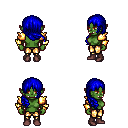
a pixel art fantasy rpg character, female body template, orc, green skin, gold arm armor, gold greaves, blue right-swept hairstyle, maroon shoes, four views (front, back, left, right), 2x2 character sprite sheet, small pixel art, hard edges, no anti-aliasing